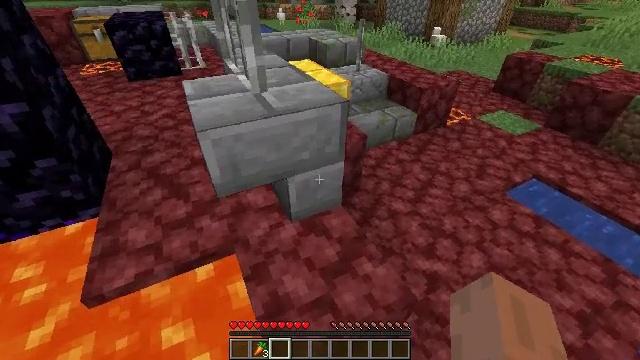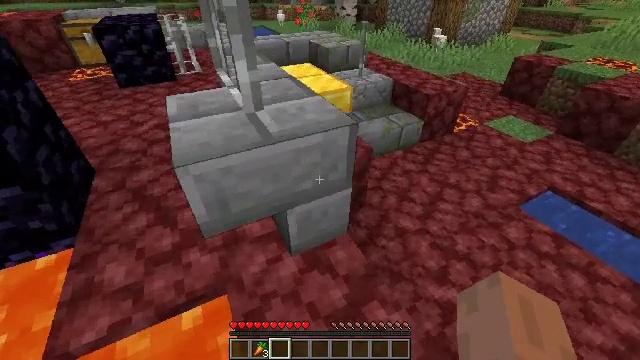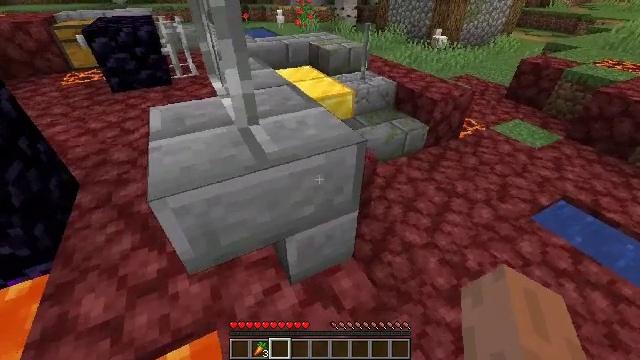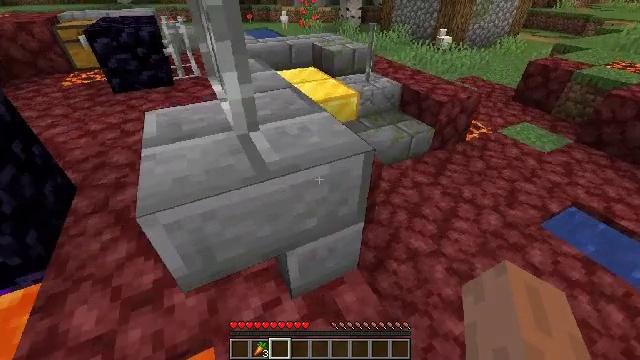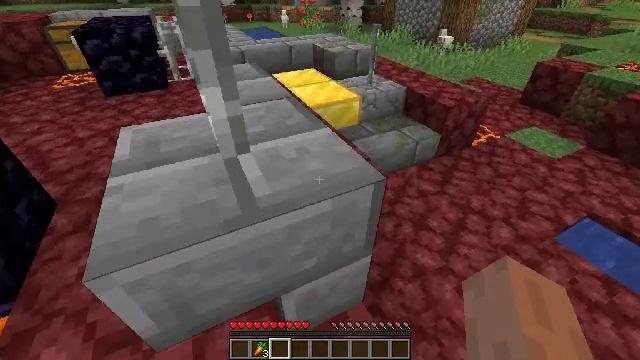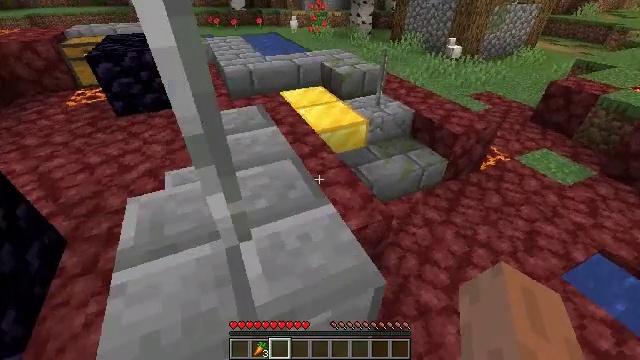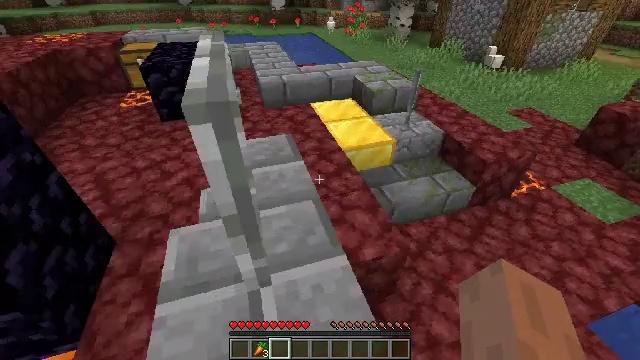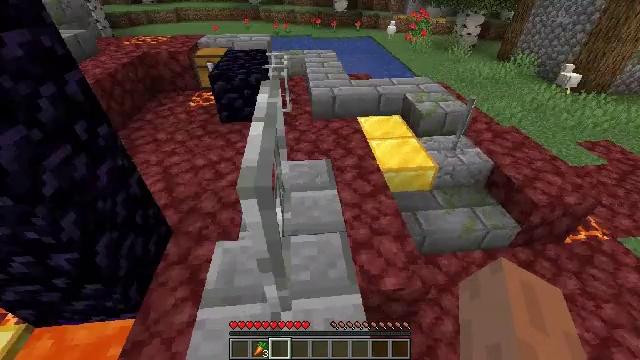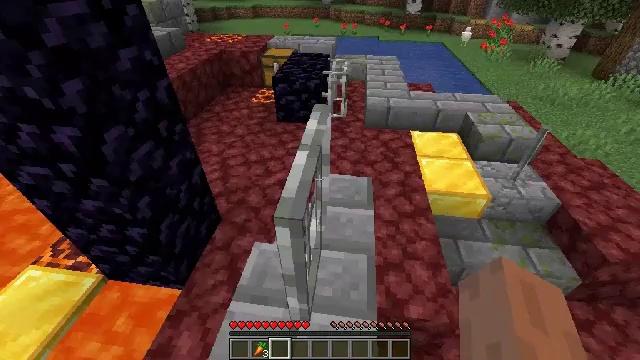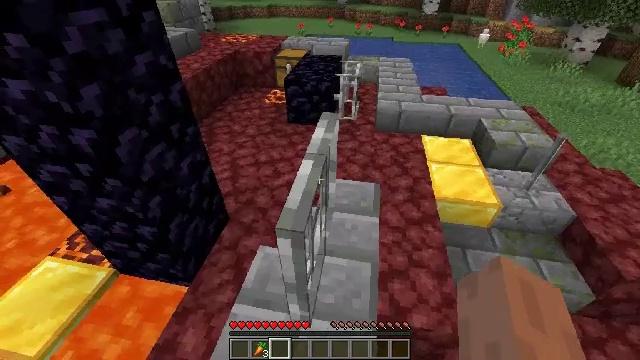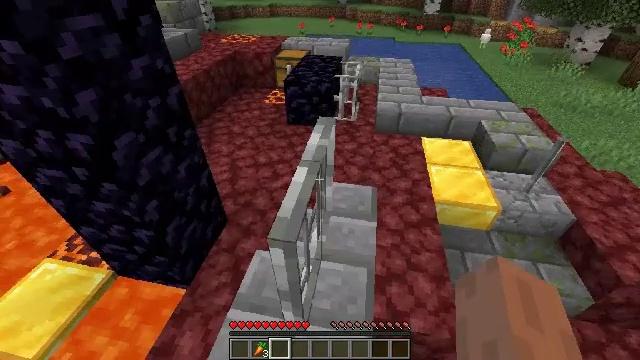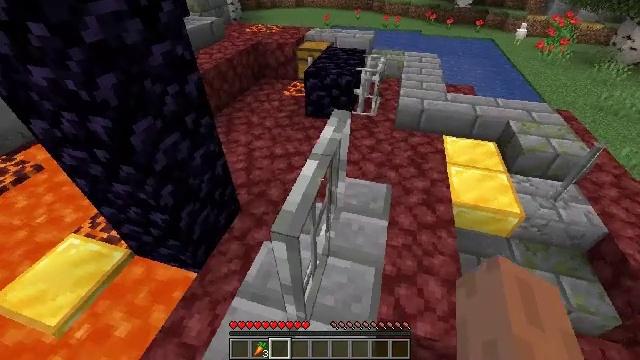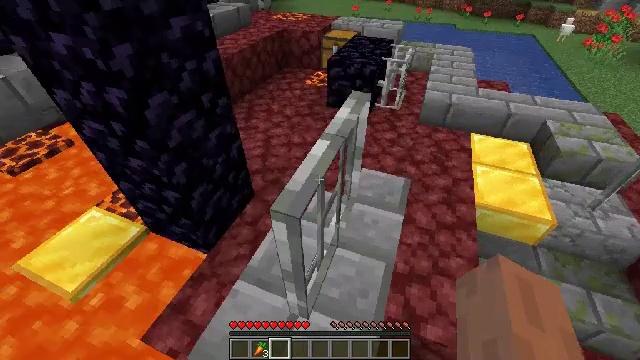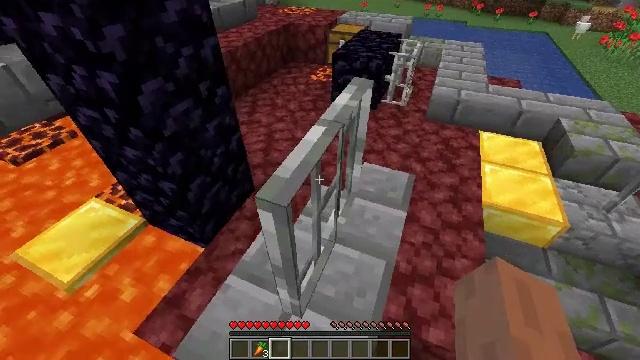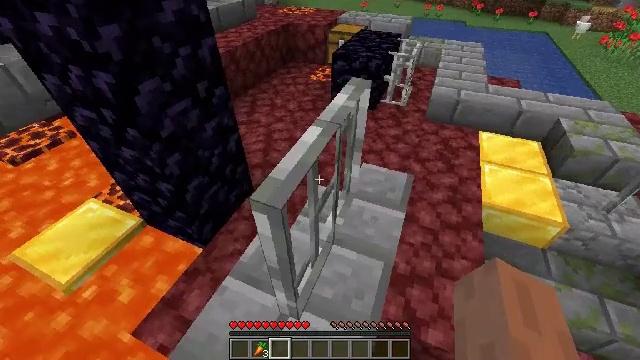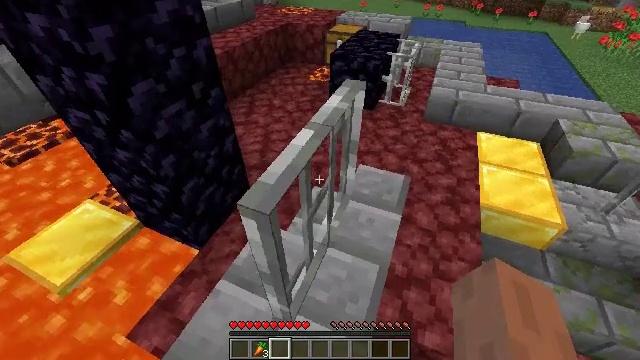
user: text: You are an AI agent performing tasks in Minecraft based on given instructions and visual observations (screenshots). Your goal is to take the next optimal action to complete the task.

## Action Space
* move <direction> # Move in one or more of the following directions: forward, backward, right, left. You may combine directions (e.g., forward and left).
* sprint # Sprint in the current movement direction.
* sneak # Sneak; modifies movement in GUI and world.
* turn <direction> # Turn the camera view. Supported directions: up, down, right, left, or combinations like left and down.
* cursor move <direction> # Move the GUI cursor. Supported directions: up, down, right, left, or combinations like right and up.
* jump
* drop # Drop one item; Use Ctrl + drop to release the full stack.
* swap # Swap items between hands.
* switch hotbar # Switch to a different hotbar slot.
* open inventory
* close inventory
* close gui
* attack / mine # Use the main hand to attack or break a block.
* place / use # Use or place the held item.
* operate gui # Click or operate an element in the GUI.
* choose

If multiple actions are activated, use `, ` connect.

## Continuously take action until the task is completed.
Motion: motion action
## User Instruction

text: Hunt animals.
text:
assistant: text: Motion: move forward
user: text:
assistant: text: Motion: move forward
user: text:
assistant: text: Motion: move forward
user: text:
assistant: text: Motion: move forward
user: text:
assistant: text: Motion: move forward, turn left, jump
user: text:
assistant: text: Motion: move forward, turn left, jump
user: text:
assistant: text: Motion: move forward, turn left, jump
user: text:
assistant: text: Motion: move forward, turn left, jump
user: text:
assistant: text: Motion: move forward, turn left
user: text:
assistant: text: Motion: no_op
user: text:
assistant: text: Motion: turn left and down
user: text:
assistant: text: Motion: turn left and down
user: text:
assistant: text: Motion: turn left
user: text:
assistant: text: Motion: no_op
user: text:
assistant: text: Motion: no_op
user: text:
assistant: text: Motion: move forward
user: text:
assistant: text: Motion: move forward, turn right
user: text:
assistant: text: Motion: move forward, turn right and up
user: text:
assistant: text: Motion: move forward, turn right and up
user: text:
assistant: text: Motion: move forward and move right, turn right
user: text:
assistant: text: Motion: move forward and move right
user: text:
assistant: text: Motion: move forward and move right, turn left
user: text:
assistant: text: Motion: move forward and move right, turn left and down
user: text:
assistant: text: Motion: move forward and move right, turn left and down
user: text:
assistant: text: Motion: move forward, turn left
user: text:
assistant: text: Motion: move forward, turn left and up
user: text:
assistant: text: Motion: move forward, turn left and up
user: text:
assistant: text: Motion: move forward, turn left and up
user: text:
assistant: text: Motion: move forward, turn left and up
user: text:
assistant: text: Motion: move forward